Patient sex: F
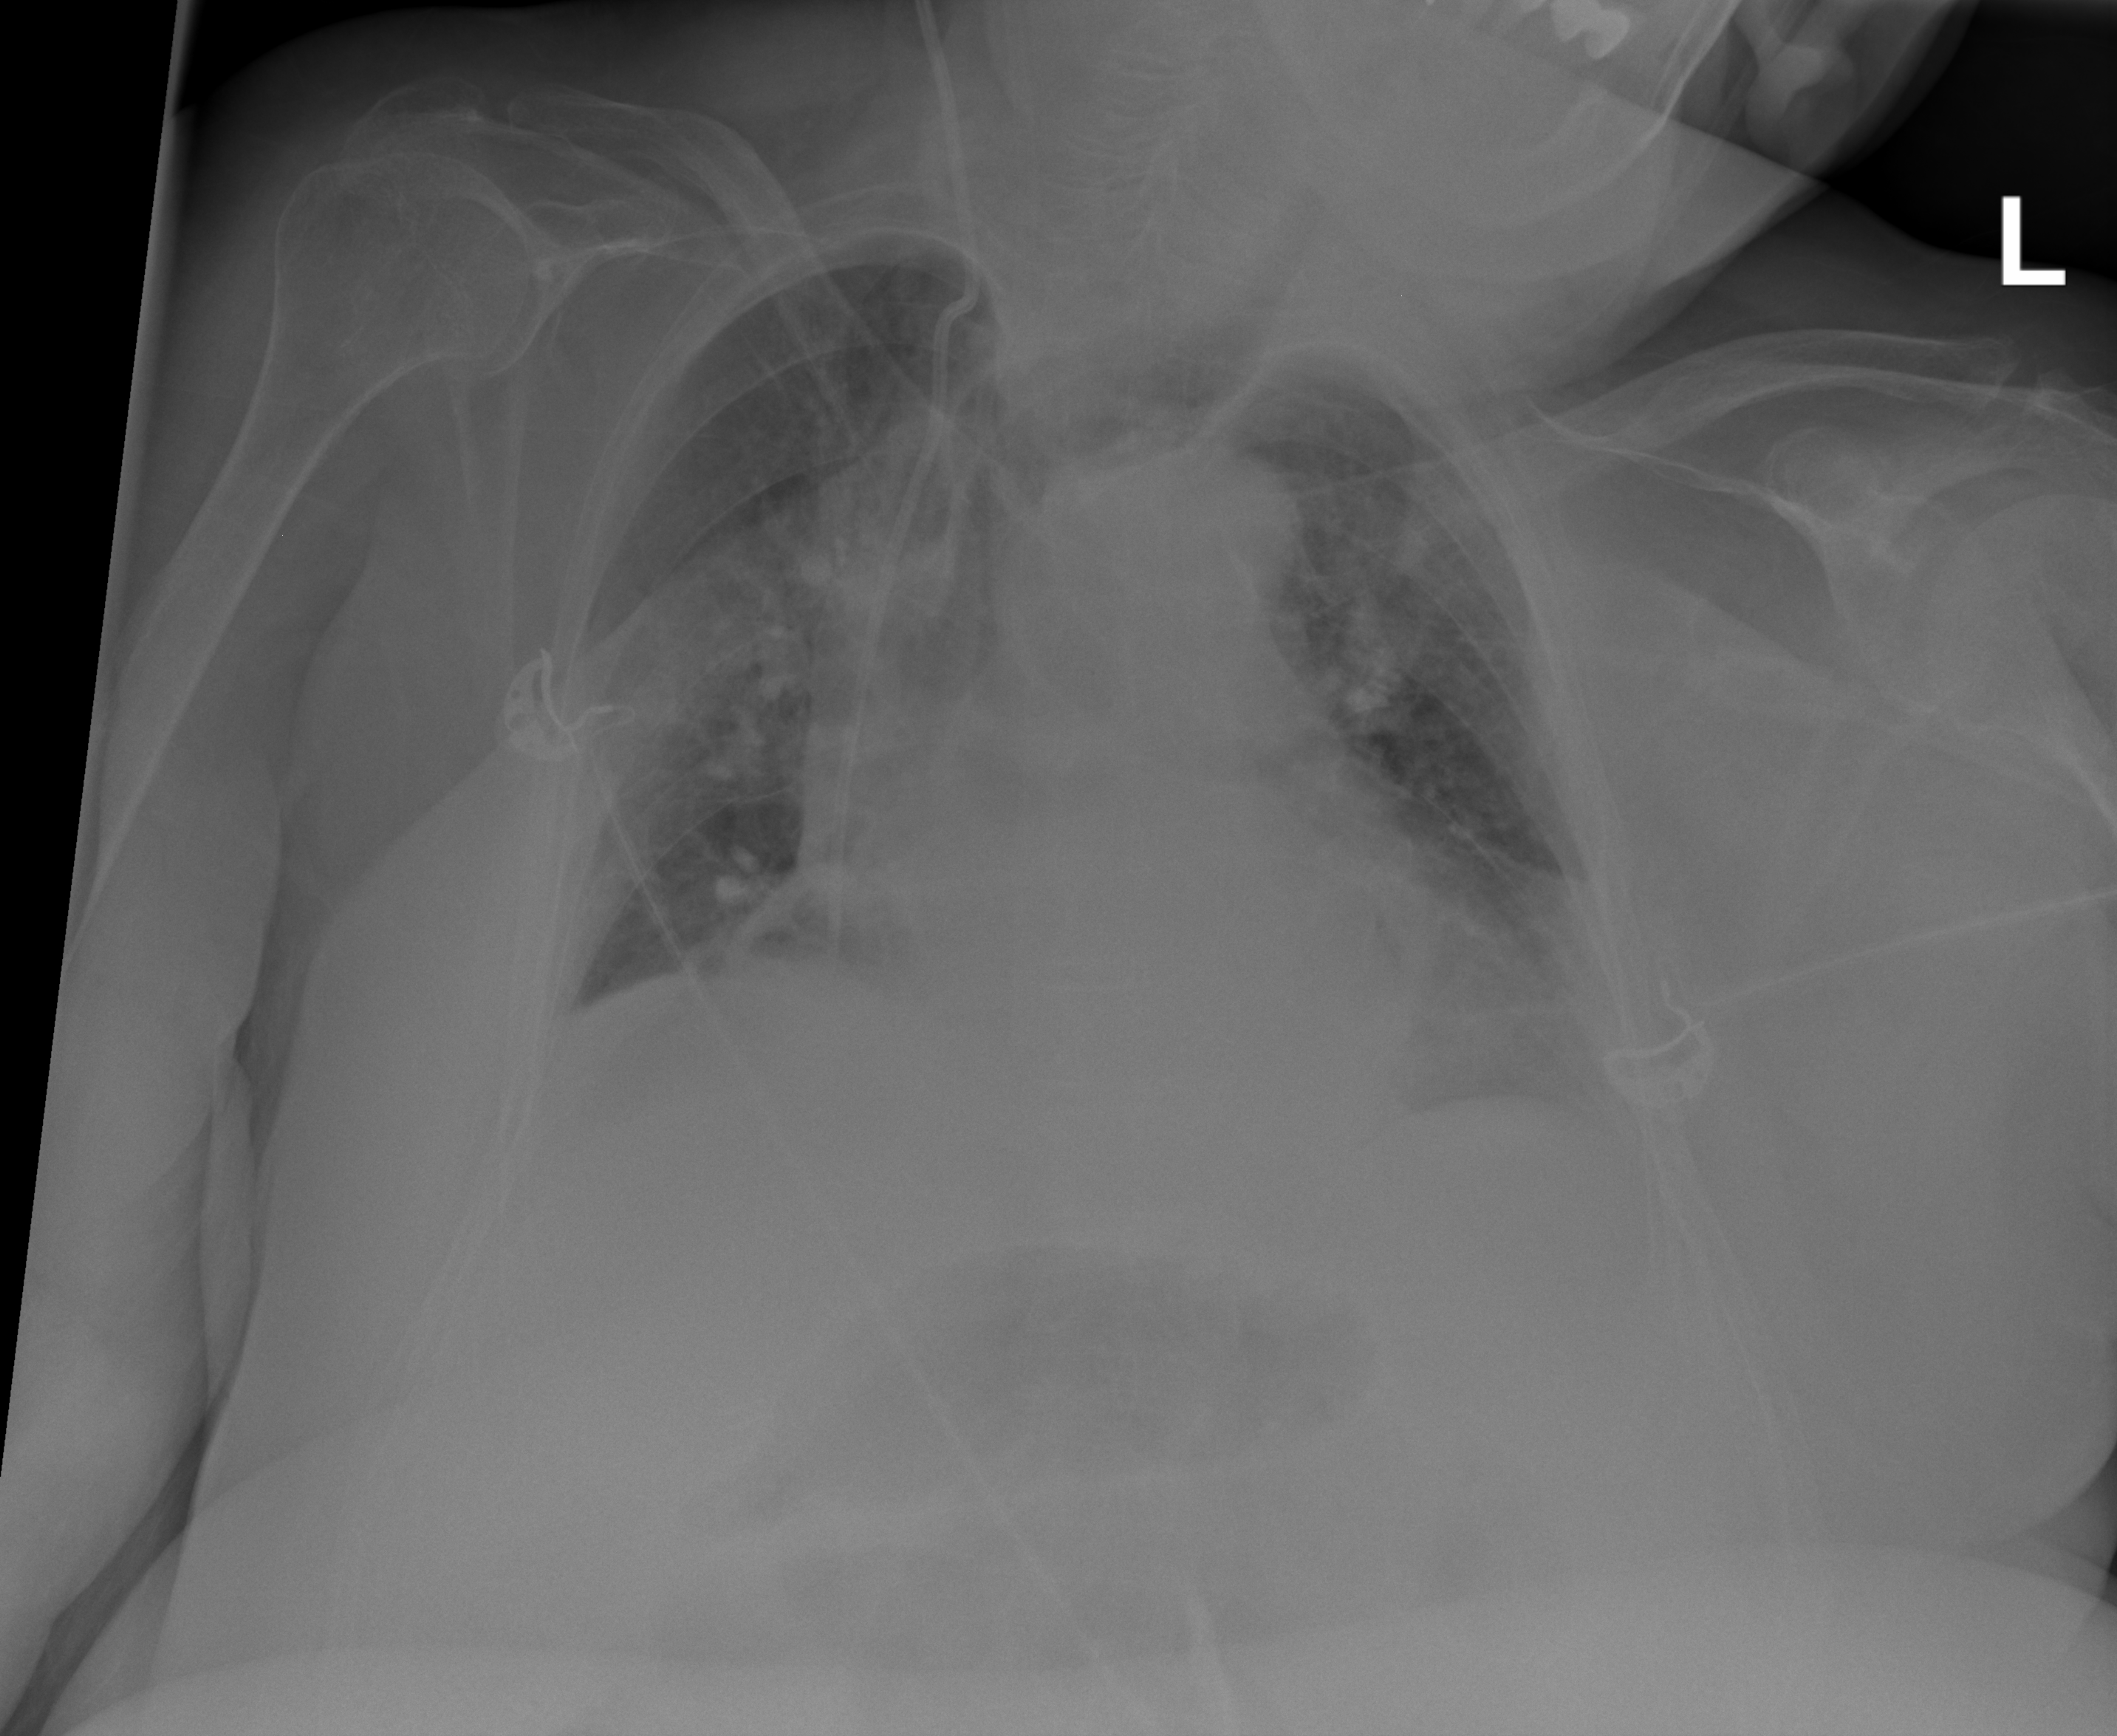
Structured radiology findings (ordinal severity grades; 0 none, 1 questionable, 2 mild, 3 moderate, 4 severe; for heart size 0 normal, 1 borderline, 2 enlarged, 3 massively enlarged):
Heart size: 0
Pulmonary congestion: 0
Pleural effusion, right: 0
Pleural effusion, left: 0
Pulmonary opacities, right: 0
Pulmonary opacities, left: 0
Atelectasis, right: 2
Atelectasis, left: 2